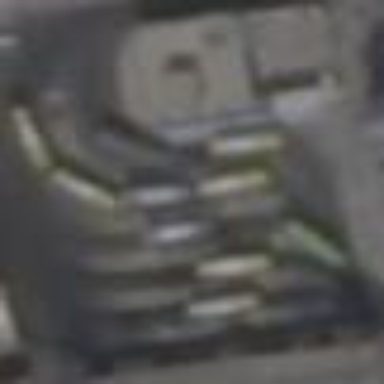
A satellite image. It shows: Bus station that also serves as public transport station.